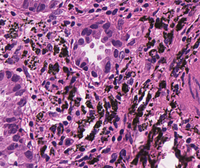
Tumor epithelial tissue: yes
Tumor-associated stroma tissue: yes
Normal tissue: no